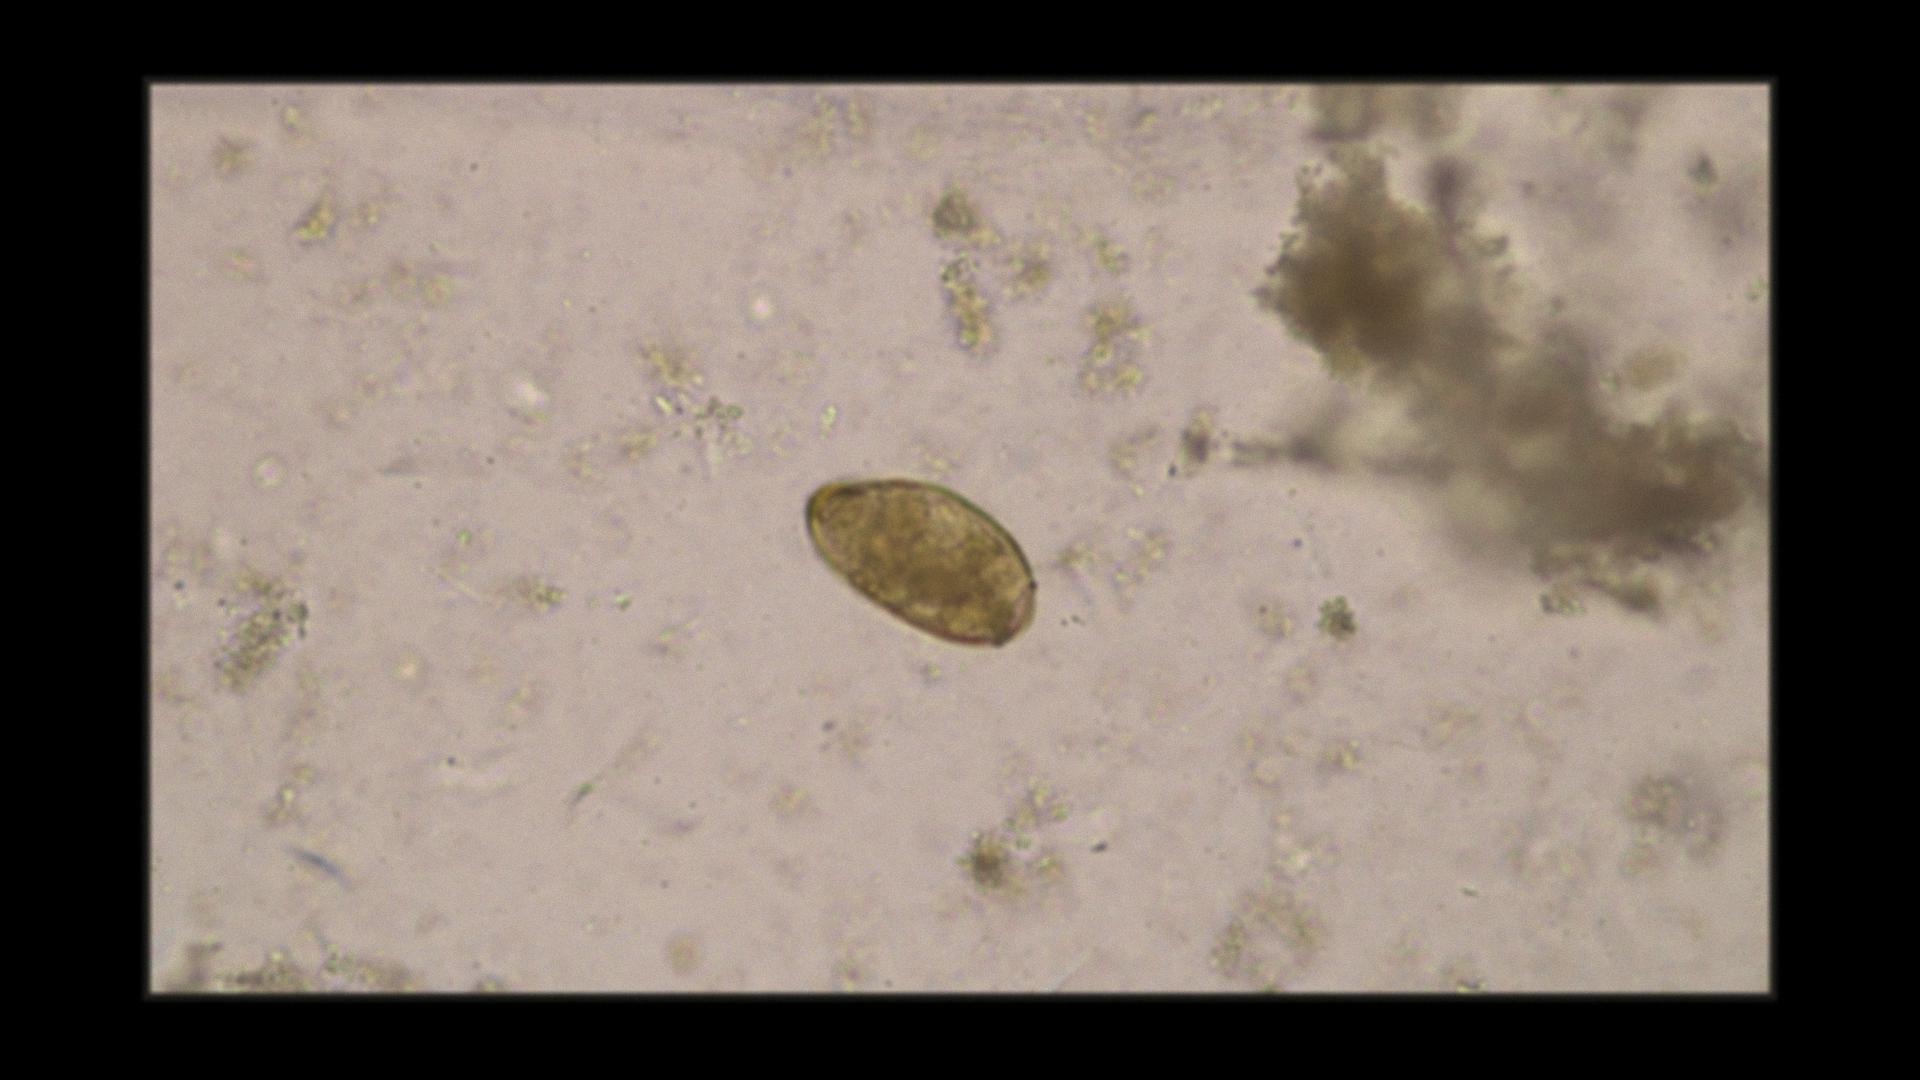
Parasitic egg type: Paragonimus spp